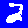
Digit: 2